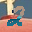
Label: 2